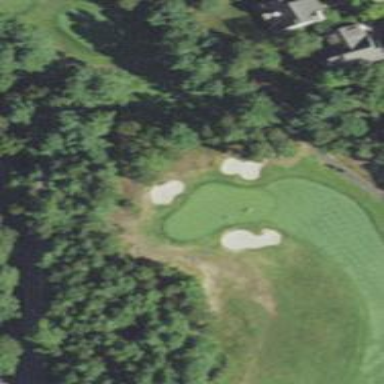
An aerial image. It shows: View of golf hole.